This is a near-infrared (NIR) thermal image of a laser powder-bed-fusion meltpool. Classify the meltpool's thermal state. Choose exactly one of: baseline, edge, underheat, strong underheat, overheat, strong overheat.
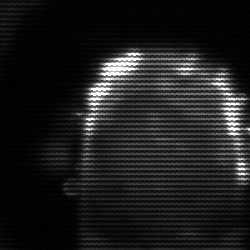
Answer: baseline